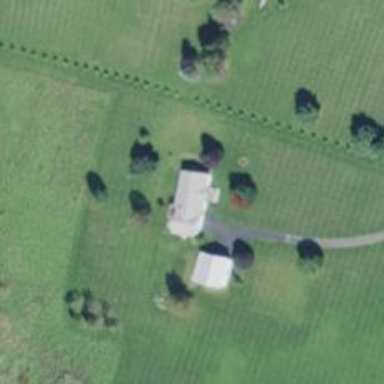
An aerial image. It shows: Simple house.